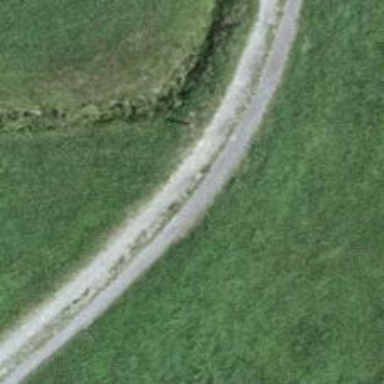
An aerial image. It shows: Service road with pebblestone surface of grade 2 tracktype.